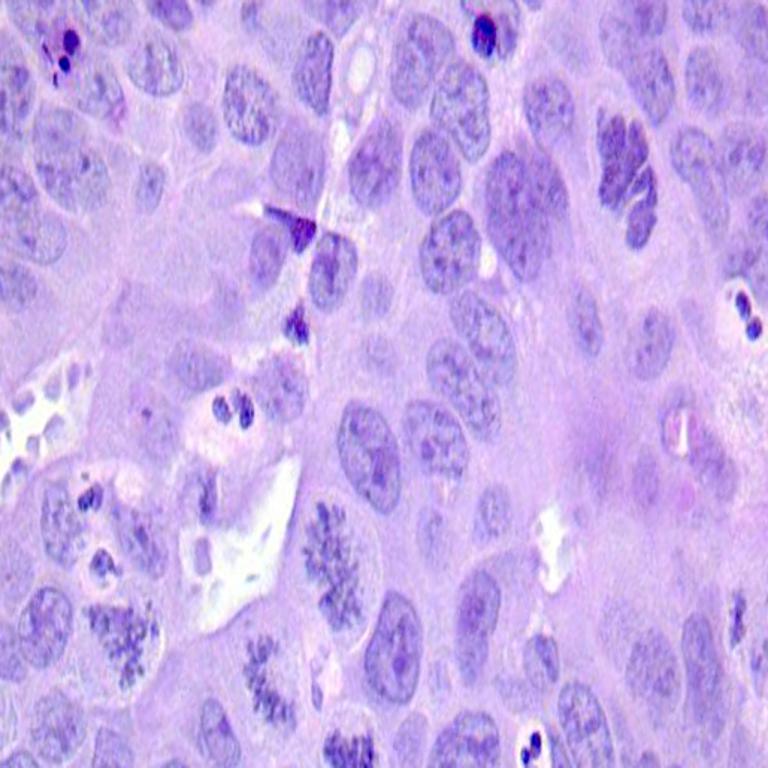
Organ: colon
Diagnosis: adenocarcinomas